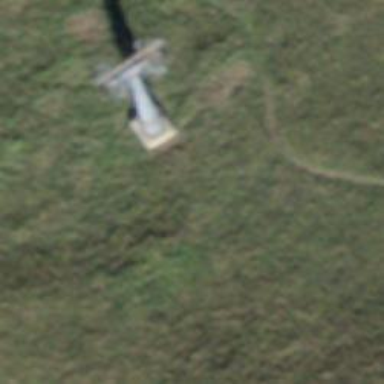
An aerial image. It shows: Pylon for aerialway.